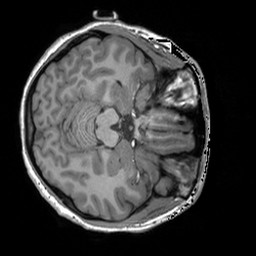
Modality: T1w
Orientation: axial
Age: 28
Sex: female
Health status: healthy
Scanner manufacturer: siemens
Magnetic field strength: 3 T
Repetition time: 1.9 s
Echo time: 0.00252 s